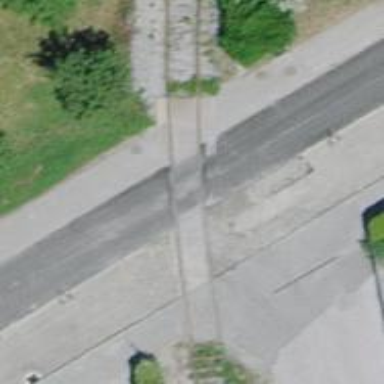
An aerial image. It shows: Level crossing along the railway.